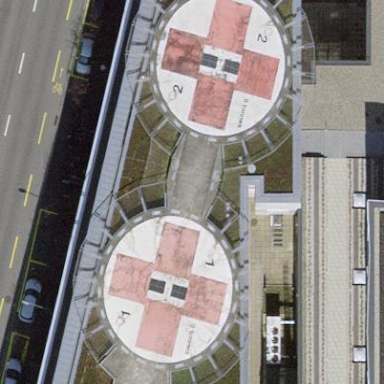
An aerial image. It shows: Image showing helipad at airport.